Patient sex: F
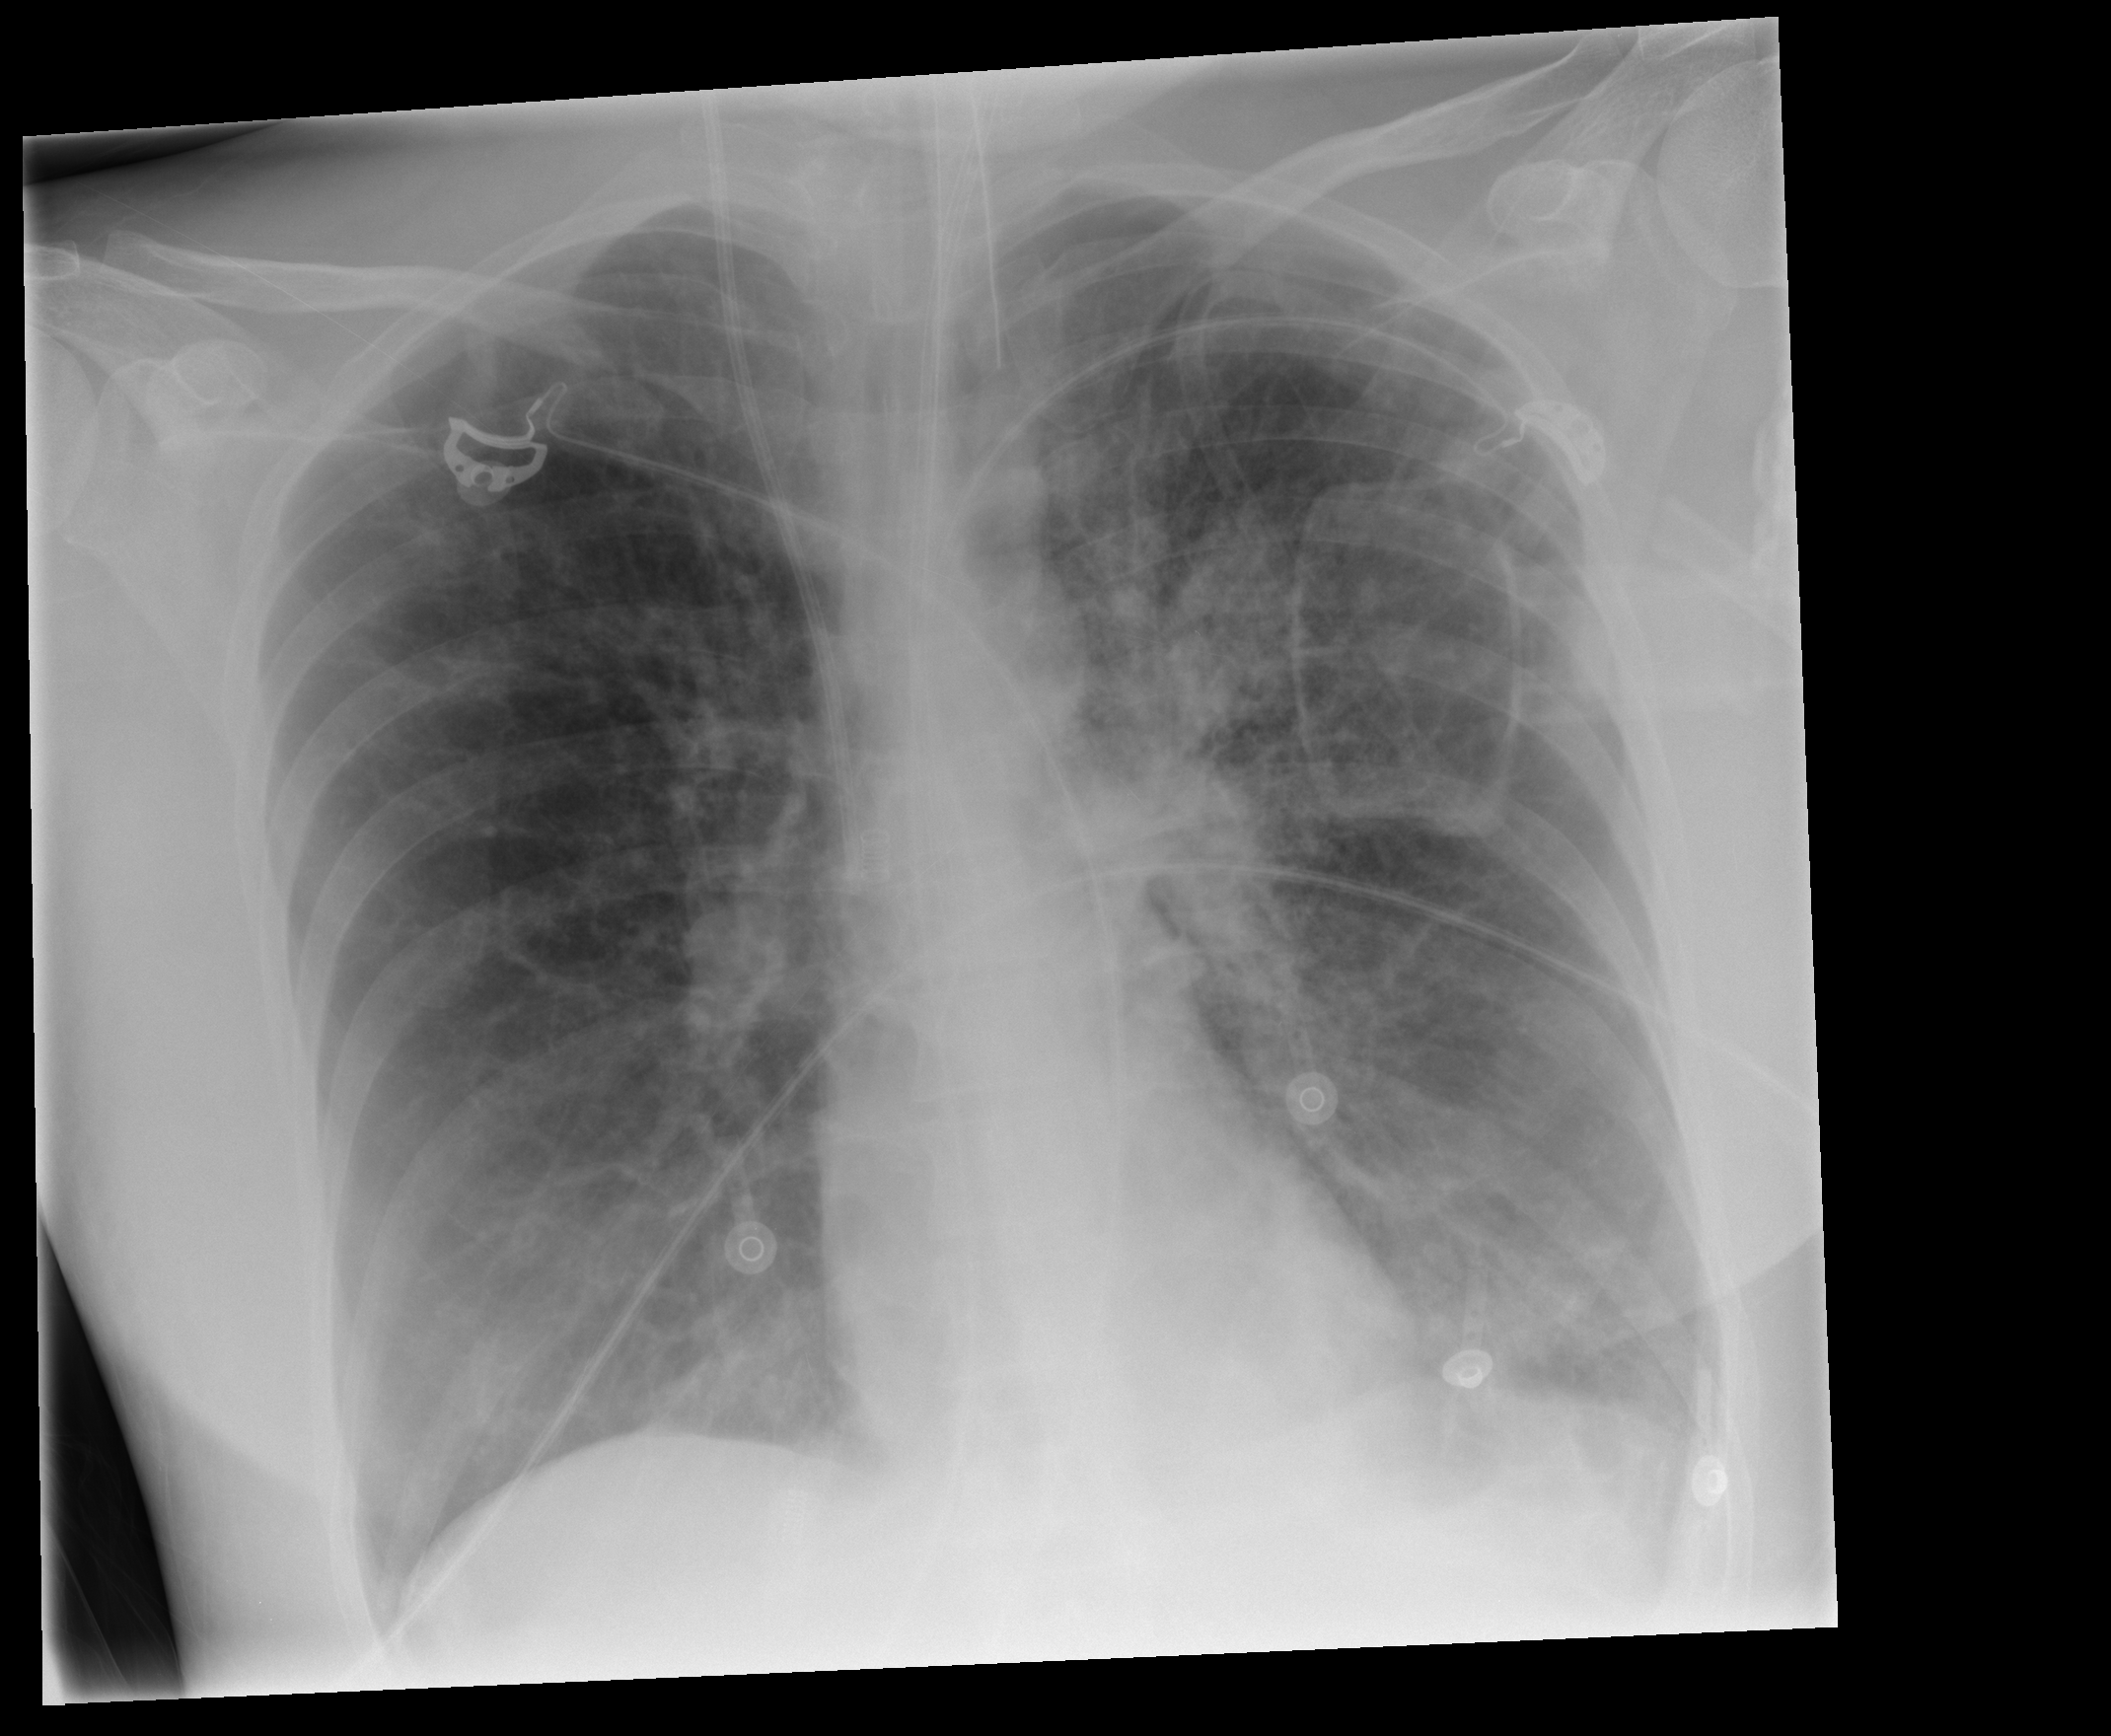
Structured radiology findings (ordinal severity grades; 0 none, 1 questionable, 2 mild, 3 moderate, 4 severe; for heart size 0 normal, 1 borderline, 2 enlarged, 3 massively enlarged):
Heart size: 0
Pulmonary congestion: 2
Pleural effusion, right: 0
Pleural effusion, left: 0
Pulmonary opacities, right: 0
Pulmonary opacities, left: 3
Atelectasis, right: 0
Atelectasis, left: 0